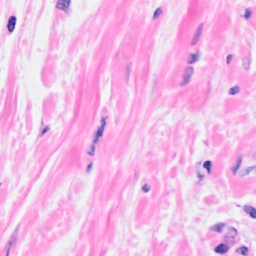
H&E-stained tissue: Breast